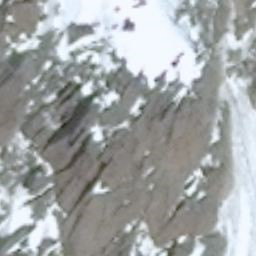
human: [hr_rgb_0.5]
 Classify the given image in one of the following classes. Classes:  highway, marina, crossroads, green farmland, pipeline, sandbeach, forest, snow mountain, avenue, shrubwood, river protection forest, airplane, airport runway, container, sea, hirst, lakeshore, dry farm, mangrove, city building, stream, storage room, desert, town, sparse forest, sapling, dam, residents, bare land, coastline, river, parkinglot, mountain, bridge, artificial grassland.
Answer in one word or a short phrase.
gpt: snow mountain